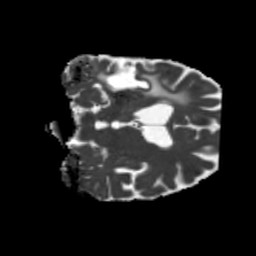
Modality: MD
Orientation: coronal
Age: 56
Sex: male
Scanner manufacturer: siemens
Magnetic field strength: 3 T
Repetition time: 5.25 s
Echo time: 0.08 s